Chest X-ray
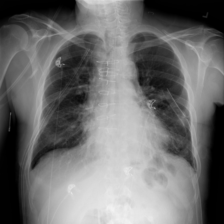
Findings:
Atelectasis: negative
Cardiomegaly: negative
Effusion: negative
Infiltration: negative
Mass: negative
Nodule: negative
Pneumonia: negative
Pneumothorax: positive
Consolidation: negative
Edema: positive
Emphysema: negative
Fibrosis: negative
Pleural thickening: negative
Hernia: negative